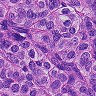
Metastatic tissue present: yes